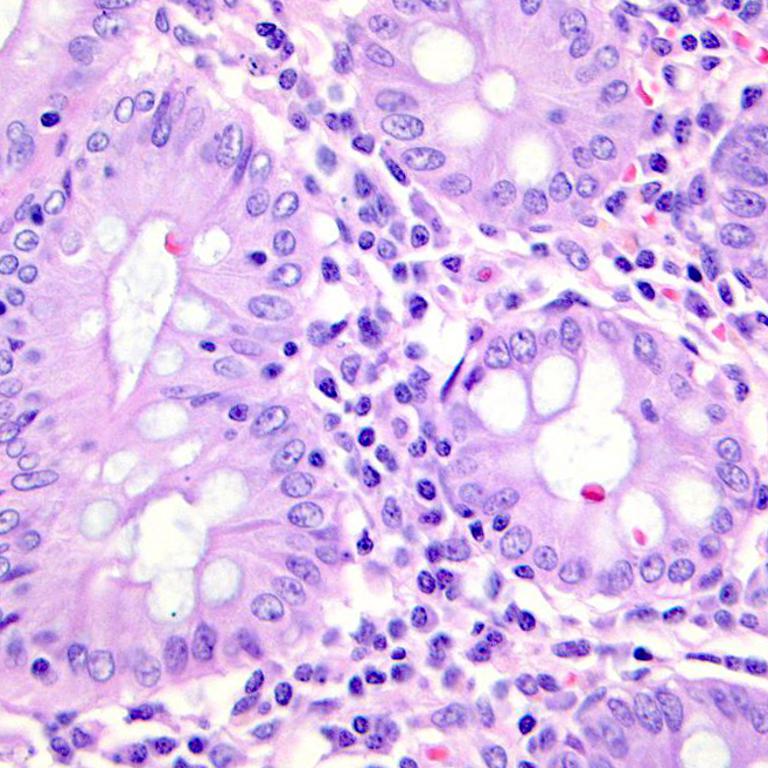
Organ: colon
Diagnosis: benign